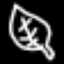
Label: leaf